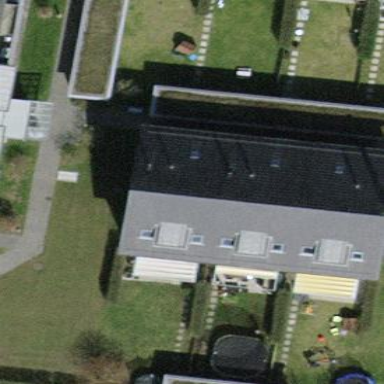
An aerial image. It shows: Building with tiled roof.